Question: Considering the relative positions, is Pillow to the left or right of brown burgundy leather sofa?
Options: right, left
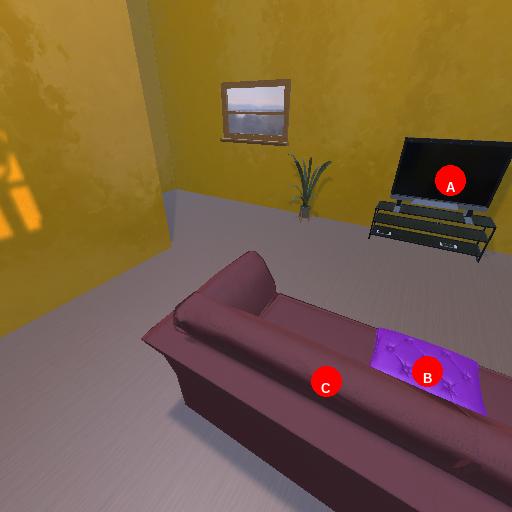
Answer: right